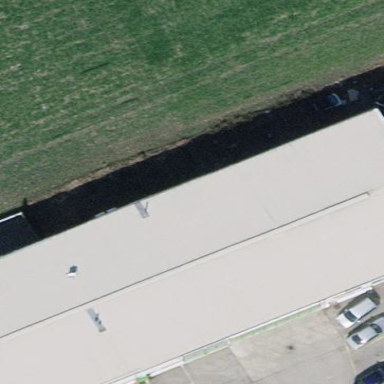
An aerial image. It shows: Industrial building.